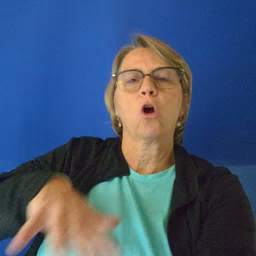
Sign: backyard